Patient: sex M, age 60
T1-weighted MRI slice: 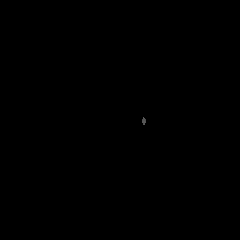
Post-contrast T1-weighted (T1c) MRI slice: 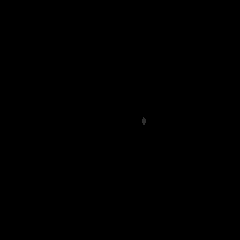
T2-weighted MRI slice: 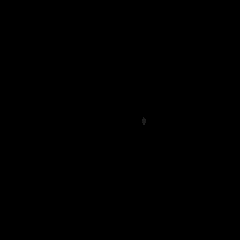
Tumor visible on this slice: no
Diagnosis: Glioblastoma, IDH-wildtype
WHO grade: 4